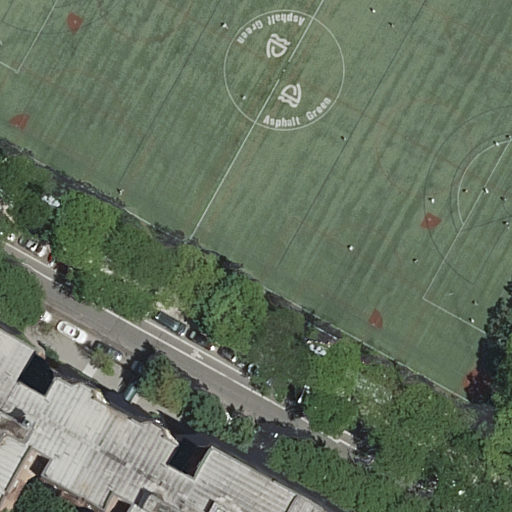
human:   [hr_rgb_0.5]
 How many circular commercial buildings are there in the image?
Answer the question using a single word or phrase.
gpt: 0

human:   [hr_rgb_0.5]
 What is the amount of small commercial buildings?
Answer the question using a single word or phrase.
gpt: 0

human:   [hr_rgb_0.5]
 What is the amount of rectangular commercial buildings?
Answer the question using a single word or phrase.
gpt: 0

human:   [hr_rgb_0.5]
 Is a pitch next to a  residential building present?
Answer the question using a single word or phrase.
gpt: yes

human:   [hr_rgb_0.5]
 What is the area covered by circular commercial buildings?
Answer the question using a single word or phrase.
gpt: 0m2

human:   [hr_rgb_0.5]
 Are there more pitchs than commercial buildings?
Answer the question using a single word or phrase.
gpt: yes

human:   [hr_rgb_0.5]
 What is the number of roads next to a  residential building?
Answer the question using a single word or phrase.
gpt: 1

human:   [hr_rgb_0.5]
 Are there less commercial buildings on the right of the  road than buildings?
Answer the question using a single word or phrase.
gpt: yes

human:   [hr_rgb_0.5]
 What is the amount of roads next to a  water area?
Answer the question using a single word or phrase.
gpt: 0

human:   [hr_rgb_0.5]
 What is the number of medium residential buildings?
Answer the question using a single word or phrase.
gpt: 0

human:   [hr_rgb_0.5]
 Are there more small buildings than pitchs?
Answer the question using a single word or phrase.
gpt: no

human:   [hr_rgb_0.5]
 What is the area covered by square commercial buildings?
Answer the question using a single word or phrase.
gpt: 0m2

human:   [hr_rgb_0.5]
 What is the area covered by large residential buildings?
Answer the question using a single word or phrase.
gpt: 897m2

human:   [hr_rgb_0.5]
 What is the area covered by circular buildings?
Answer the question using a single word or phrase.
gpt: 0m2

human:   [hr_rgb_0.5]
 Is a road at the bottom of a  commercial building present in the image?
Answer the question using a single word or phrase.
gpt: no

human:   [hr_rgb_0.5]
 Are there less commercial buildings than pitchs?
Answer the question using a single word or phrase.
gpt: yes

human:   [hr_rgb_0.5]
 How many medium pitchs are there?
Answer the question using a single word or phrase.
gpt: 0

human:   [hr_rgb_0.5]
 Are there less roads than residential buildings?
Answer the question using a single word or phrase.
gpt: yes

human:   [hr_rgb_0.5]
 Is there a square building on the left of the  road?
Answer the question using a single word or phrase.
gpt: no

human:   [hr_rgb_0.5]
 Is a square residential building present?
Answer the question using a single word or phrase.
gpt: no

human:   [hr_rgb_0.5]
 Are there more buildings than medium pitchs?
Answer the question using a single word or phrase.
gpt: yes

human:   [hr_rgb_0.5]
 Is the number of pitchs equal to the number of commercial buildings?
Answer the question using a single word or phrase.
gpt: no

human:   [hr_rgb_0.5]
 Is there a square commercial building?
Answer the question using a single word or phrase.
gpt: no

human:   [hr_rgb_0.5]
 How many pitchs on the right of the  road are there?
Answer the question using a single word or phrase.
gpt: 0

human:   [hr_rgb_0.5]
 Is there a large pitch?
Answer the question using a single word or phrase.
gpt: yes

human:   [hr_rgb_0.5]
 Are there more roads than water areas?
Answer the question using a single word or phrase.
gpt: yes

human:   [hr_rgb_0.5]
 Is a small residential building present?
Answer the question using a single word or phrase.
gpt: yes

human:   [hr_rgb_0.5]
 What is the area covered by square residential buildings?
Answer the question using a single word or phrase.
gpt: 0m2

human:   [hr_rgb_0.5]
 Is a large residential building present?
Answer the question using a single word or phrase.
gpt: yes

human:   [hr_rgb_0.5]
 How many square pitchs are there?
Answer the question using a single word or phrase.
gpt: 0

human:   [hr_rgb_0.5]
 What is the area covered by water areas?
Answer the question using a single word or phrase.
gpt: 0m2

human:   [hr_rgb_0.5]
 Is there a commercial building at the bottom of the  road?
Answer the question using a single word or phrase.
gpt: no

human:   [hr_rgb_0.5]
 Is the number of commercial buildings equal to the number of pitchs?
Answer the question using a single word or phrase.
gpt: no

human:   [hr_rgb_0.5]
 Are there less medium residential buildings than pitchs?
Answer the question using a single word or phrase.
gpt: yes

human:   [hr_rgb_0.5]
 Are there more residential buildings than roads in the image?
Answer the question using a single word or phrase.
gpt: yes

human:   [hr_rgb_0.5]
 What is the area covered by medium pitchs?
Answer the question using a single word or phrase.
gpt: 0m2